Current action and preconditions to check: trajectory_clear

Your task: For each precondition in the list above, predict whether it will hold at this action.

Consider the current scene as observed from the mobile robot's camera, and analyze the predicted future states of all dynamic agents (e.g., people, animals, vehicles, or any moving entities) within the NEXT SECOND.

IMPORTANT: Only answer "very likely" if you are absolutely certain—based on strong, clear evidence—that a dynamic agent will violate the precondition in the predicted future state. Do NOT answer "very likely" for unlikely, ambiguous, or low-probability risks.

Ask yourself for each precondition: Is there a high probability, with clear and convincing evidence, that the predicted future states of any dynamic agent will interfere with the predicted future state of the currently executing action within the NEXT SECOND, causing that precondition to fail?

Assess the risk level based on these predictions. Use "likely" or "very likely" if motions create a clear risk of interference.

Use "neutral" or "improbable" if agents are nearby but their predicted paths are clearly diverging or non-conflicting.

Failure Risk Categories: "very improbable", "improbable", "neutral", "likely", "very likely"

Answer Format: Output ONLY the probability_of_failure value from these categories: "very improbable", "improbable", "neutral", "likely", "very likely"

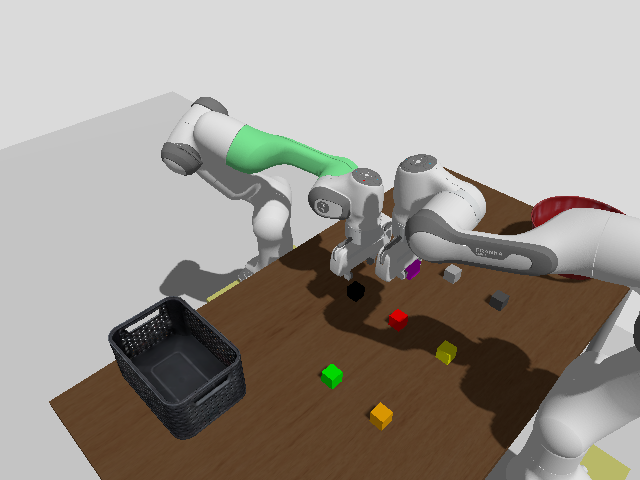

Answer: very improbable